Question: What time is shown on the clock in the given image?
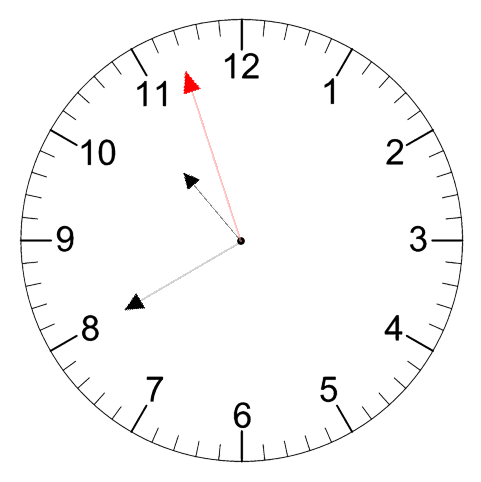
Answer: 10:39:57